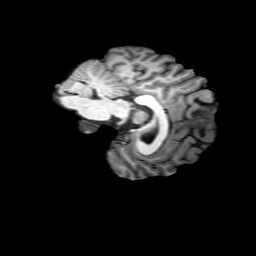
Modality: T1w
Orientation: sagittal
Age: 27
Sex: female
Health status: ill